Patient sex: M
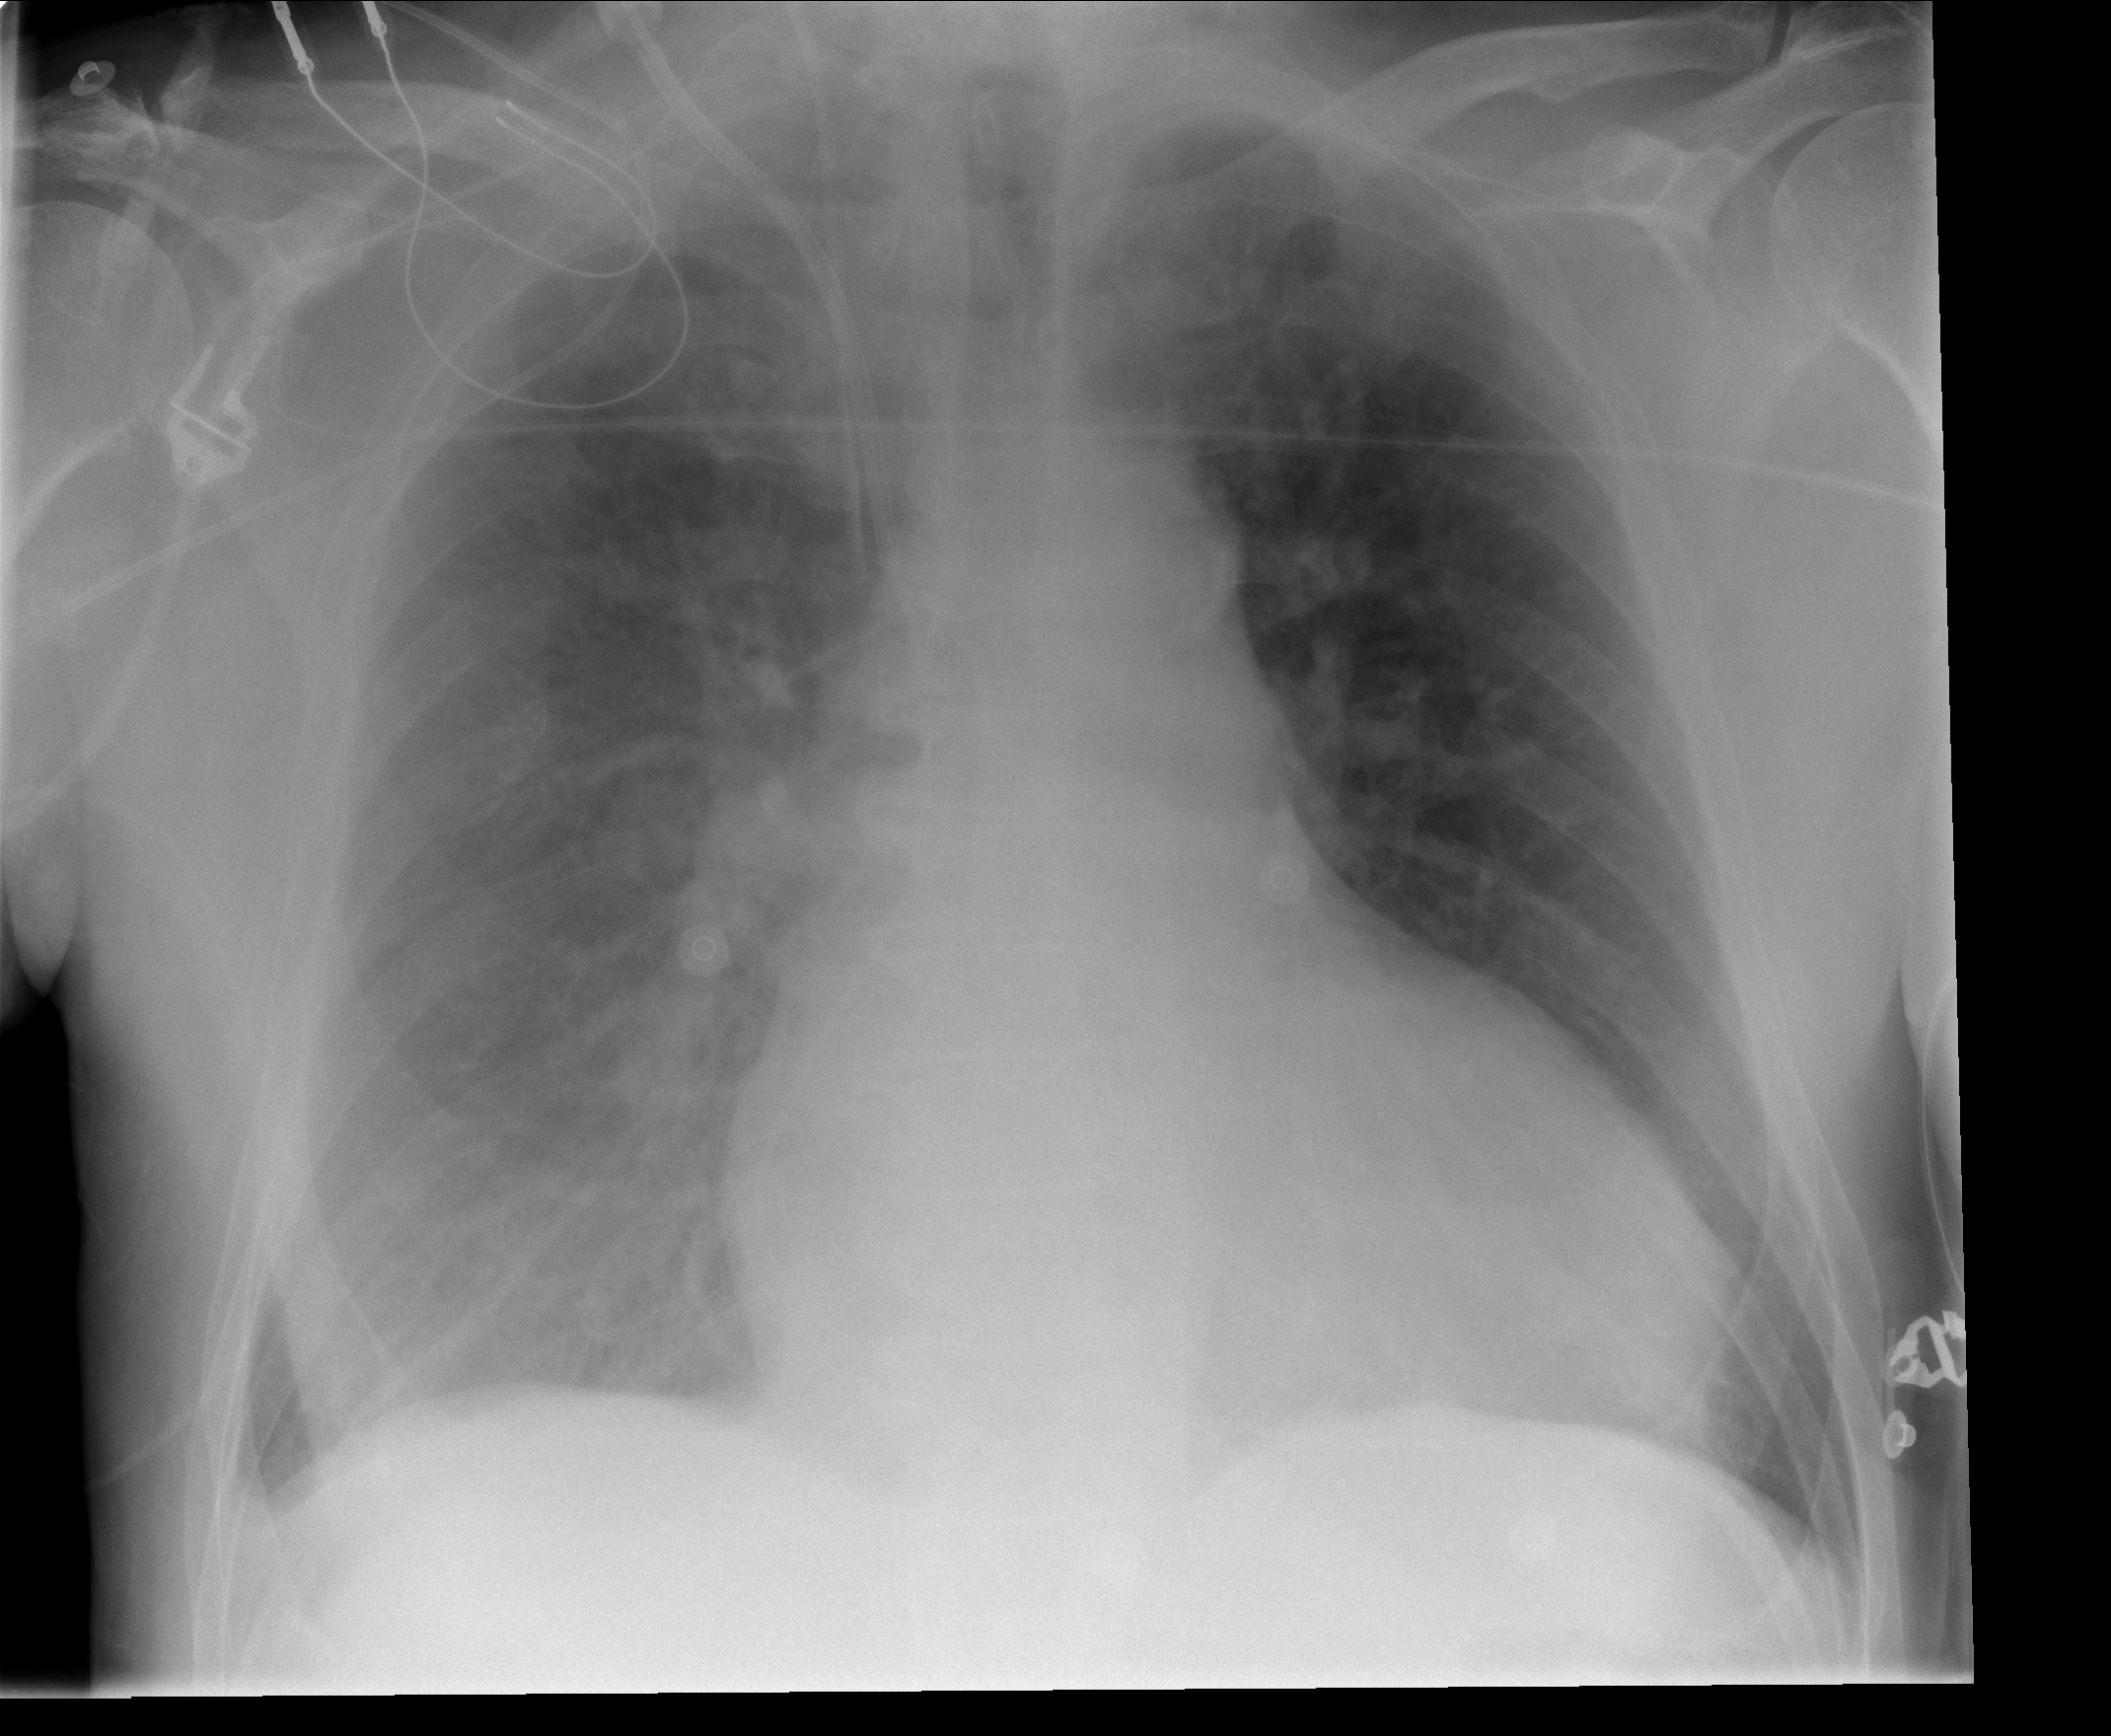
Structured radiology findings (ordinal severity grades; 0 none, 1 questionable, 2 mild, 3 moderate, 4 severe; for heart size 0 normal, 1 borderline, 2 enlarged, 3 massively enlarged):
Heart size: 2
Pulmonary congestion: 2
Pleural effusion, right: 1
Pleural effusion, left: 0
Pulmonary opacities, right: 0
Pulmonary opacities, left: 0
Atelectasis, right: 0
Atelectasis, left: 0